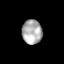
Tissue: skin
Cell type: Myeloid cells
Senescence score: 0.6809
Nuclear area (px): 474
Mean DAPI intensity: 174.196